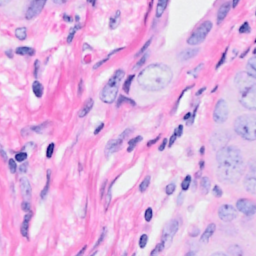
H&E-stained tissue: Breast